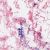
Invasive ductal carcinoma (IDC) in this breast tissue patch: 0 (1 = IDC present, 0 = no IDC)